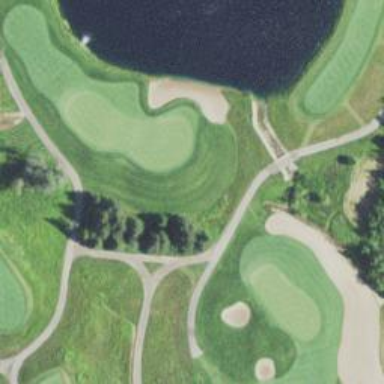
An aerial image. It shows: Golf hole.